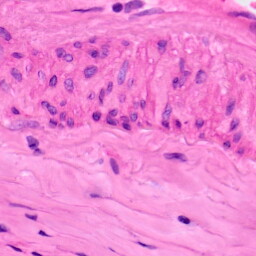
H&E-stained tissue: Lung